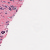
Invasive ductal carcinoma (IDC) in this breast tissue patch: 1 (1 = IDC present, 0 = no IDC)